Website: apple
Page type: account-selection
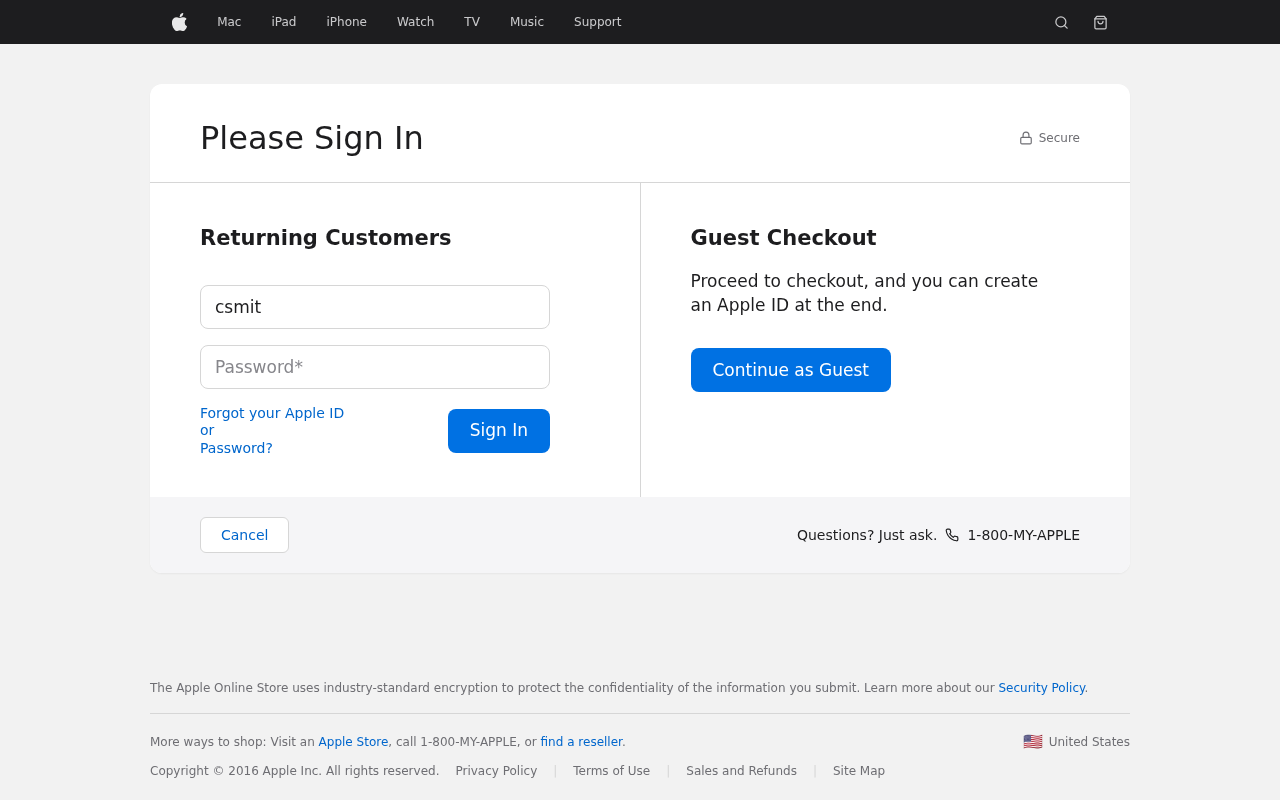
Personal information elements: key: PII_LOGIN_USERNAME
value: csmith622